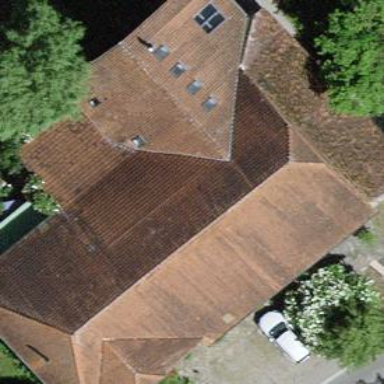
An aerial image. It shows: Farm building.